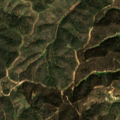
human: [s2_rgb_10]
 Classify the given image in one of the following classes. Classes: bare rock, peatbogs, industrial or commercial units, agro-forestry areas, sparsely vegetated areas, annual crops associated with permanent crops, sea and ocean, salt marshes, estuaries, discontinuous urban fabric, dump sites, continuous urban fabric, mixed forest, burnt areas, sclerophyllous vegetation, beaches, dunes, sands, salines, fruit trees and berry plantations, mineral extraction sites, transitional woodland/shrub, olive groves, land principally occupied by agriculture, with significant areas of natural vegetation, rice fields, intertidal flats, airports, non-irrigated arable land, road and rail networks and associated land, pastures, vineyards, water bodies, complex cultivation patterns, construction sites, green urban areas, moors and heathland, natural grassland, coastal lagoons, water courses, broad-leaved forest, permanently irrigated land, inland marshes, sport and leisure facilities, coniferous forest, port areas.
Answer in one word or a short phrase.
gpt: land principally occupied by agriculture, with significant areas of natural vegetation, broad-leaved forest, transitional woodland/shrub